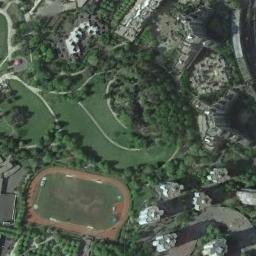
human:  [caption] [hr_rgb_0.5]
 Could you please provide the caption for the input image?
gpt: The ground track field is surrounded by some trees and some high-rise buildings beside .

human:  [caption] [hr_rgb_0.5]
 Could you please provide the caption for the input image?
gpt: Track and field are built on the lawn and surrounded by a lot of vegetation .

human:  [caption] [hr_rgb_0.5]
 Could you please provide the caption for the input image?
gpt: The color of the field is very rich .

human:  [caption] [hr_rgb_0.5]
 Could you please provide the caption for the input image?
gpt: Many buildings are near the ground track field .

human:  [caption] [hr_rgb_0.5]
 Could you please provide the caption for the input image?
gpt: There are many green trees around the ground track field .